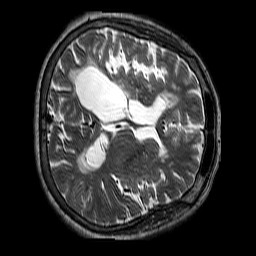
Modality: T2w
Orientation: axial
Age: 54
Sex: female
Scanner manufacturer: siemens
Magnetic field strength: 3 T
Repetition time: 3.2 s
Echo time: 0.213 s